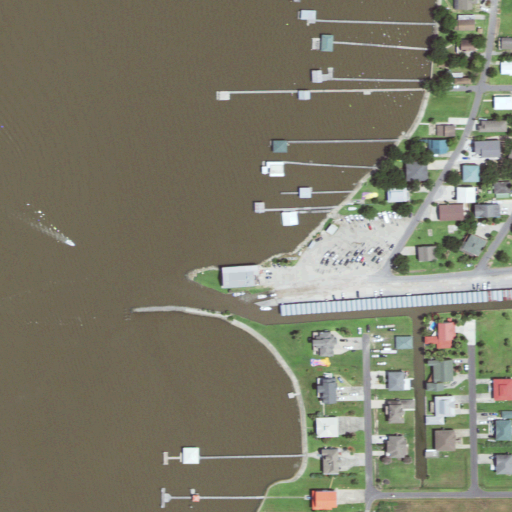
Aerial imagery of cape in Louisiana named Jubert Point containing open water, medium intensity development, high intensity development, low intensity development, open development, and herbaceous wetlands